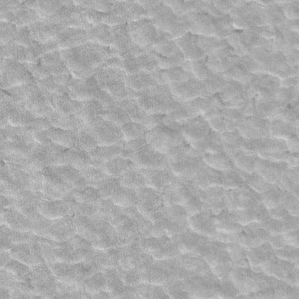
Label: frost